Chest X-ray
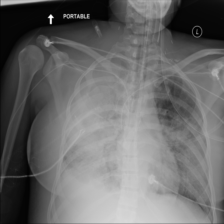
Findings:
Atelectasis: negative
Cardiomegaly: negative
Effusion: negative
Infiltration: positive
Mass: negative
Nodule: negative
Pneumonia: negative
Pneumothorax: negative
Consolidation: positive
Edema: negative
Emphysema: negative
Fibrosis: negative
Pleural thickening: negative
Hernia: negative